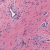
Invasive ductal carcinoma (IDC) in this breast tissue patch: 0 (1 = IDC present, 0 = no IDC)